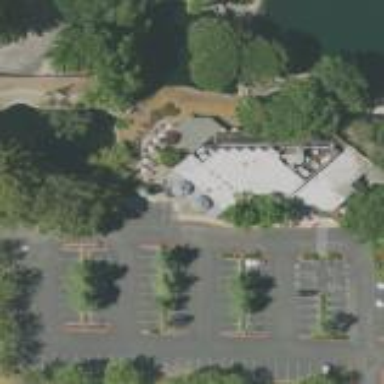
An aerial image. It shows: Parking area with surface.